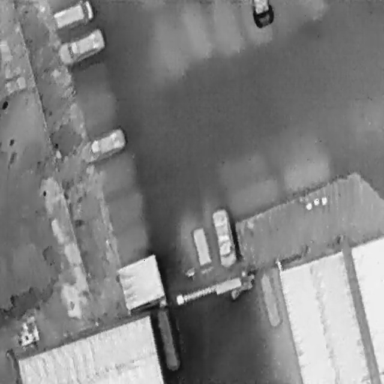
There are five Cars in the infrared image.